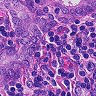
Metastatic tissue present: yes